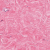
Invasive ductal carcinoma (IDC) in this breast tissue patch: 0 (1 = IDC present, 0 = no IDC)